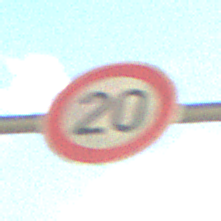
Verkehrszeichen: Geschwindigkeit20
Umgebung: Outdoor, Nature
Tageszeit: MorningAfternoon
Wetter: PartlyCloudy
Licht: Natural
Jahreszeit: NotSpecified
Kontrast: HighContrast